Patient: sex M, age 57
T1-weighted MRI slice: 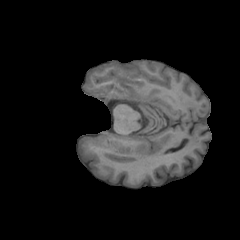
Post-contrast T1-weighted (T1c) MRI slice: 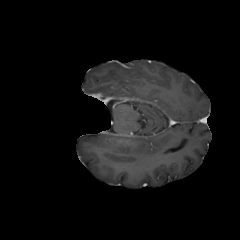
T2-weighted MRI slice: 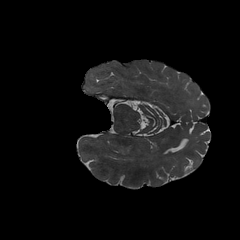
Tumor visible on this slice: no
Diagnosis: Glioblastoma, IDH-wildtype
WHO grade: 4